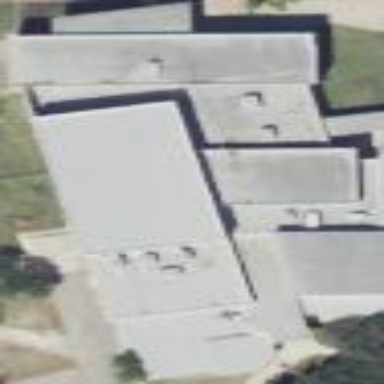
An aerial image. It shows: School building.